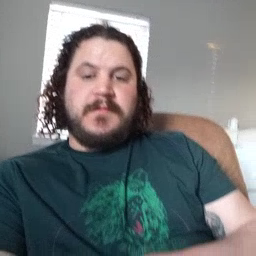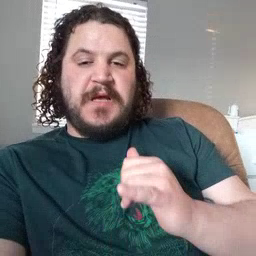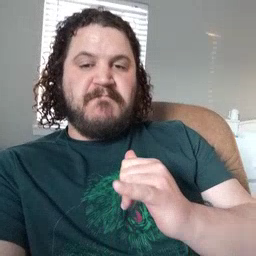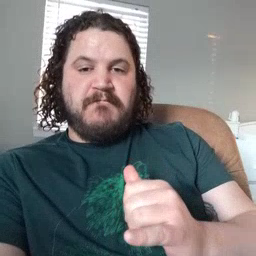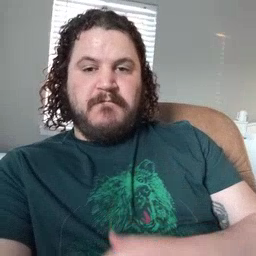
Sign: same